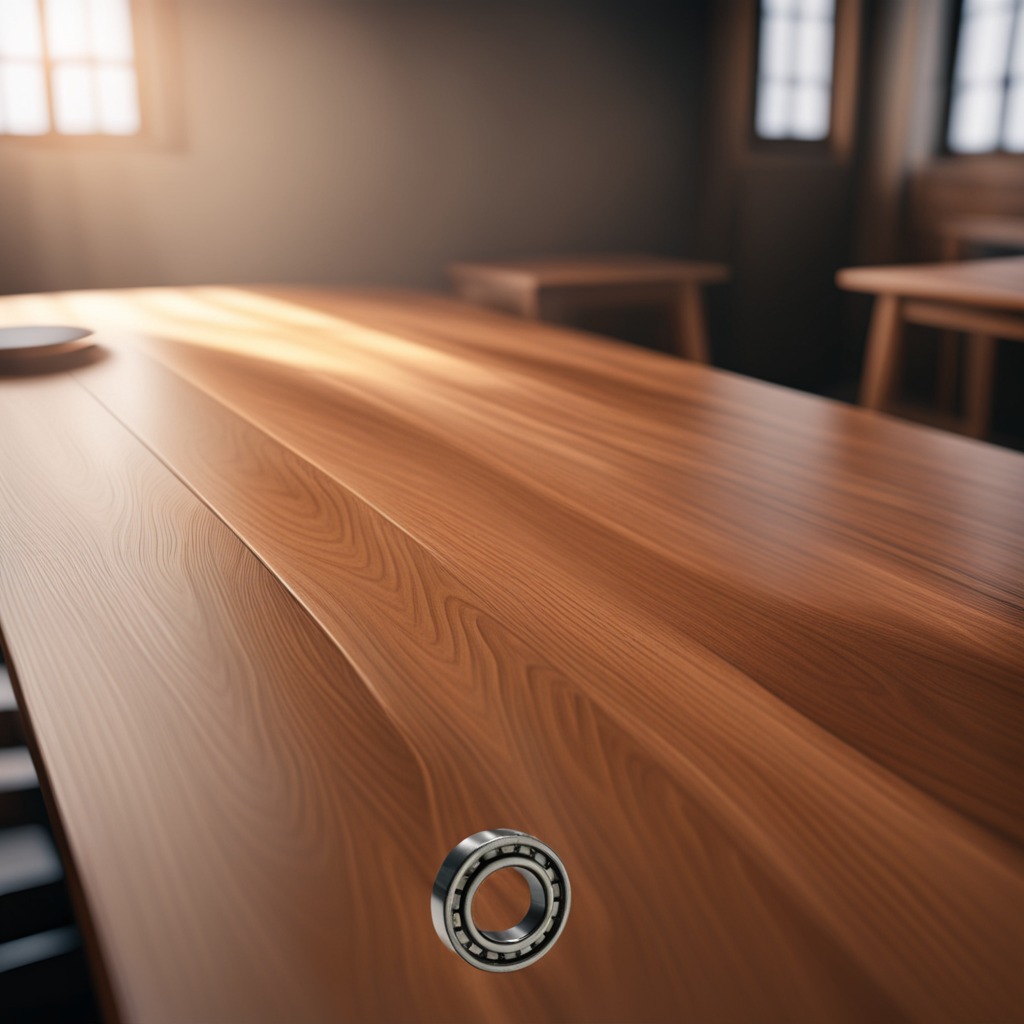
A metal ball bearing is lying on a wooden table in a carpentry studio.